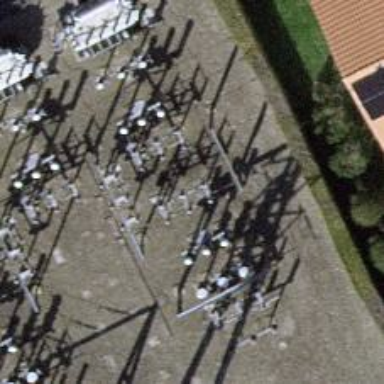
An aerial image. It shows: Power line with 3 cables. It is situated in bay.